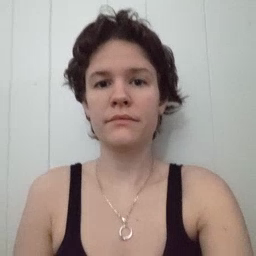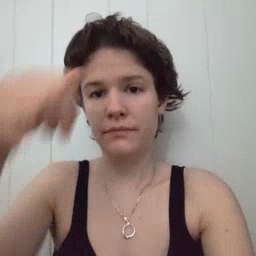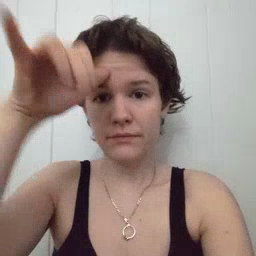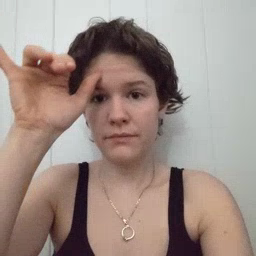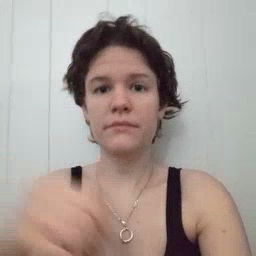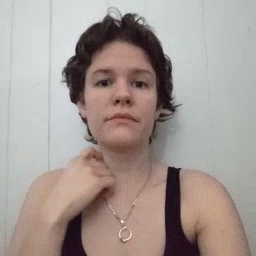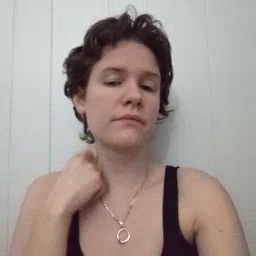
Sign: cow